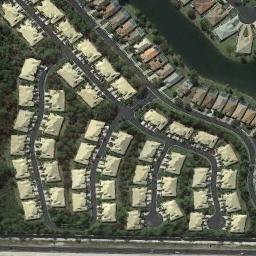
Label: dense_residential